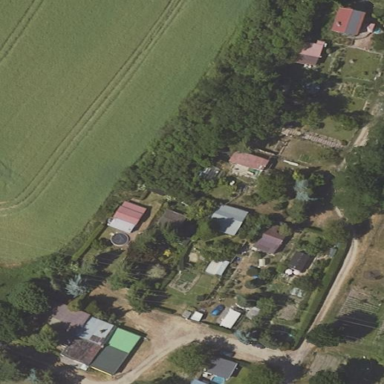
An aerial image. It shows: Allotments area.